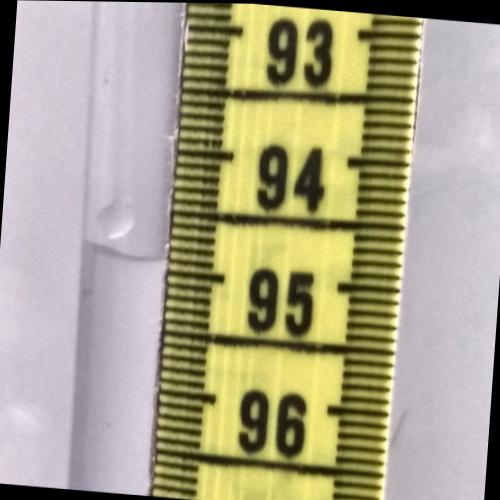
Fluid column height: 94.9 cm